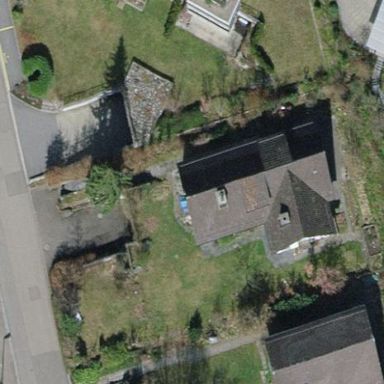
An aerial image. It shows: Detached building with gabled tile roof.